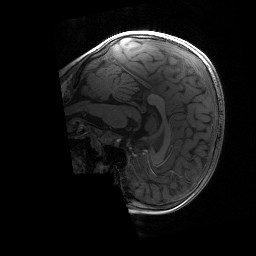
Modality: T1w
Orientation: sagittal
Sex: male
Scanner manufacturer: siemens
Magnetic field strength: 3 T
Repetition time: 1.9 s
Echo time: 0.00243 s